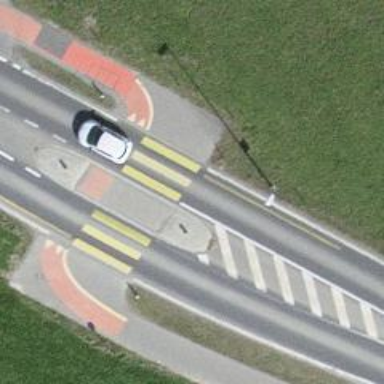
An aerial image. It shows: Uncontrolled zebra crossing with central island.